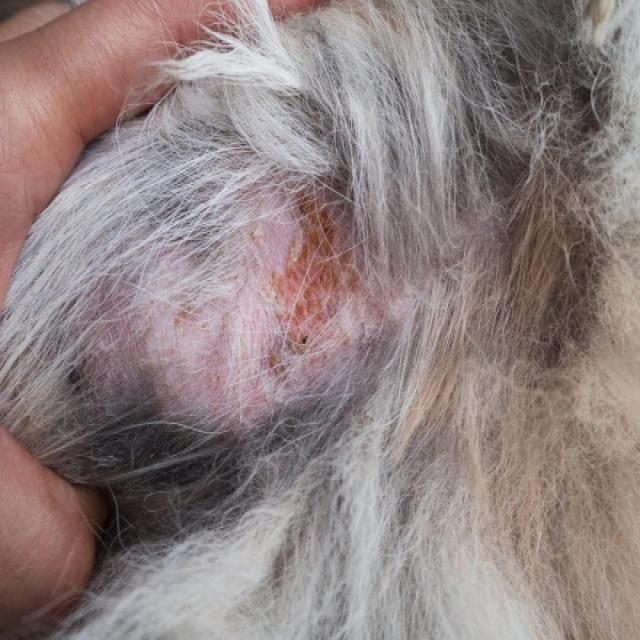
Canine dermatitis — inflammation of the skin presenting with erythema, pruritus, papules, and excoriation. May be allergic, contact, or atopic in origin.